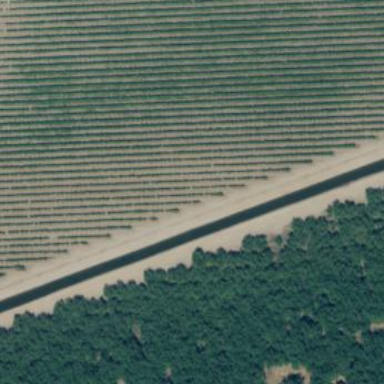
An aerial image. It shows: Vineyard with grape crops.